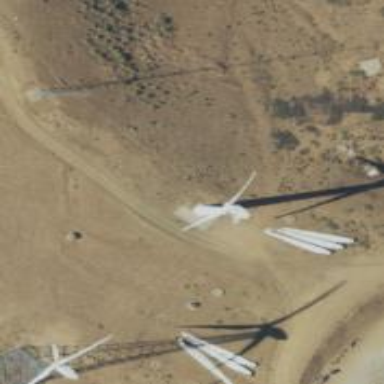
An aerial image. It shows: Wind power generator employing wind turbines.